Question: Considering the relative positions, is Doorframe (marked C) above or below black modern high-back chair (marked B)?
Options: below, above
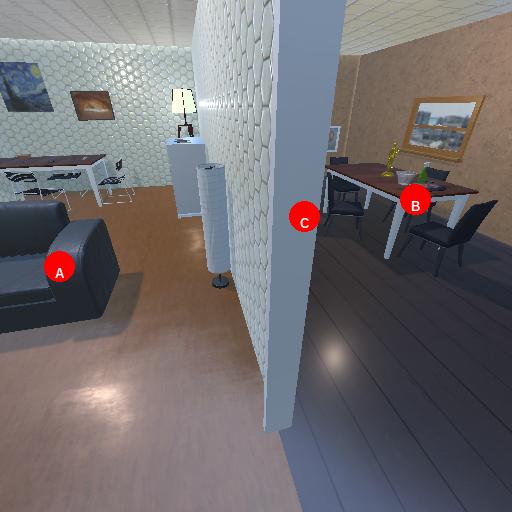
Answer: below